Field crop: tomato
Growth stage: 2
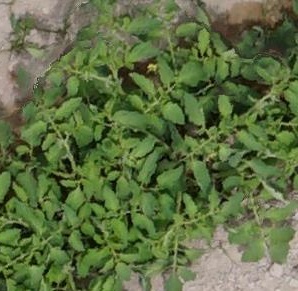
Species: tomato